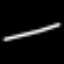
Label: line